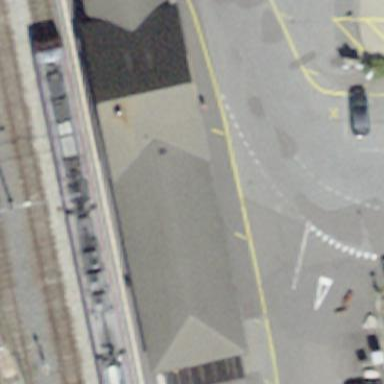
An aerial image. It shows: View of roof of building.